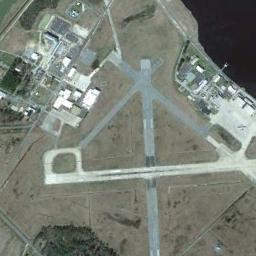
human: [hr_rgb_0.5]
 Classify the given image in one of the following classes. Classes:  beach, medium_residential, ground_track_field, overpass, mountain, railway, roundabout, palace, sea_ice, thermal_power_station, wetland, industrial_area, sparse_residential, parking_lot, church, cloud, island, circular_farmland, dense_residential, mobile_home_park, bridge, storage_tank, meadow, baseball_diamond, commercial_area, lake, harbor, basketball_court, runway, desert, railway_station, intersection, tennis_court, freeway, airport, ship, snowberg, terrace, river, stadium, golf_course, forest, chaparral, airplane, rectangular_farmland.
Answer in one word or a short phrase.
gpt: airport